Interaction volume radius: 5 \u00c5
Interaction volume height: 10 \u00c5
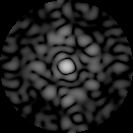
Disorder parameter: 0.7659